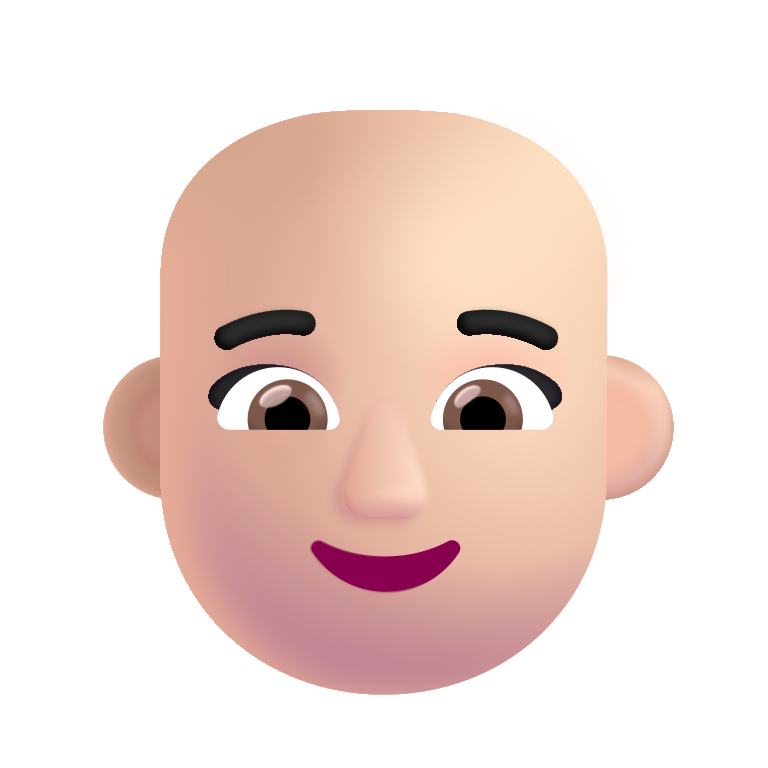
woman bald color light